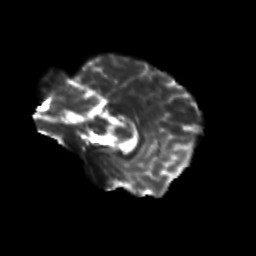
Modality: T2w
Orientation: sagittal
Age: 28
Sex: female
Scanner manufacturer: siemens
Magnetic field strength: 3 T
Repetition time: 3.5 s
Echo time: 0.125 s